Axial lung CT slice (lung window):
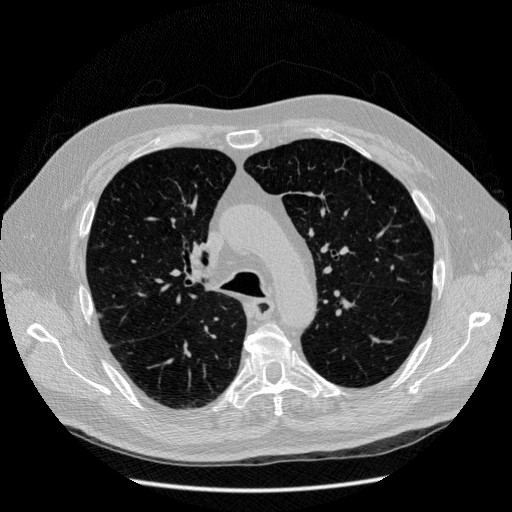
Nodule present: yes
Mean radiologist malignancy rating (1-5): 2.667